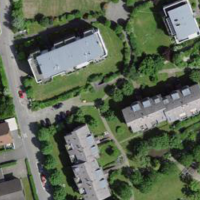
EUNIS habitat code: 54
Species observed at this site:
Cornus sanguinea
Corylus avellana